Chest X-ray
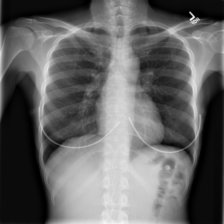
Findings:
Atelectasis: negative
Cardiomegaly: negative
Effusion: negative
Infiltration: negative
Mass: negative
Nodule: negative
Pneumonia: negative
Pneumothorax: negative
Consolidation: negative
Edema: negative
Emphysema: negative
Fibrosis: negative
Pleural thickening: negative
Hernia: negative